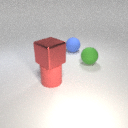
large red rubber cylinder to the left of large blue rubber sphere